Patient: sex F, age 55
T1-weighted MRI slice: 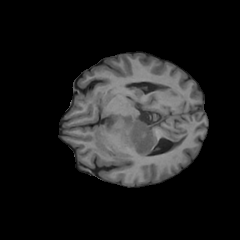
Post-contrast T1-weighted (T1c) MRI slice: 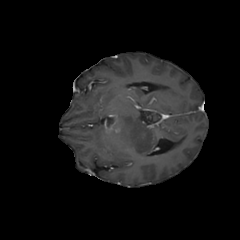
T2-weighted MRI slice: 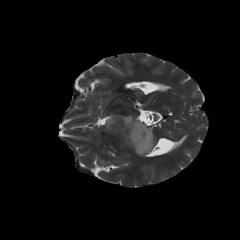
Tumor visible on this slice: yes
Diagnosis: Glioblastoma, IDH-wildtype
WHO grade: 4